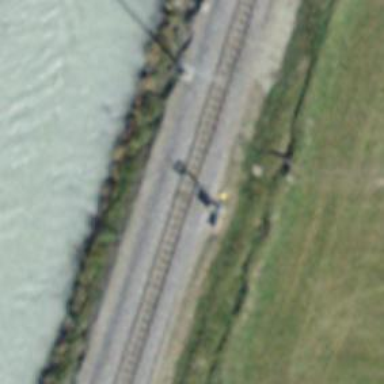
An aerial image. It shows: Railway signal.